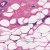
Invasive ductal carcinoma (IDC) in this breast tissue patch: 0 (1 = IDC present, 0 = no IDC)